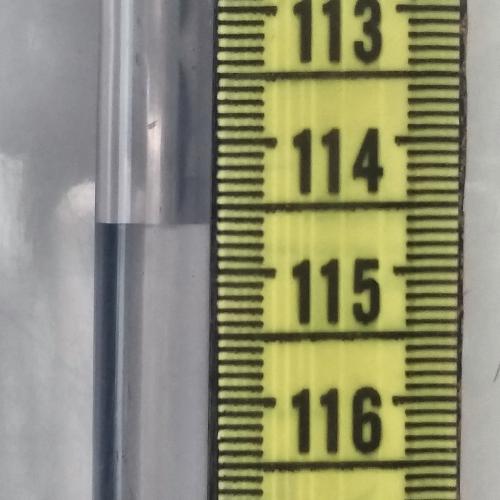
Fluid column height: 114.6 cm